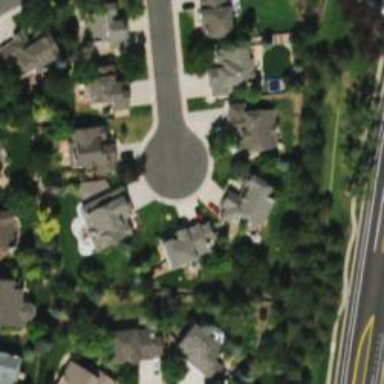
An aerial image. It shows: Circle designated as turning point on the road.